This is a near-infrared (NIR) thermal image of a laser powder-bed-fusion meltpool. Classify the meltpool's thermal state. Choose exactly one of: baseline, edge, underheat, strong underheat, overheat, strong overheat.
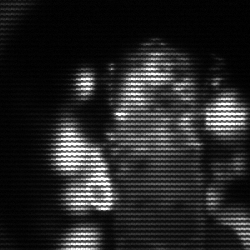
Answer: strong underheat